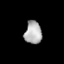
Tissue: lung
Cell type: T cells
Senescence score: 0.5895
Nuclear area (px): 381
Mean DAPI intensity: 175.039